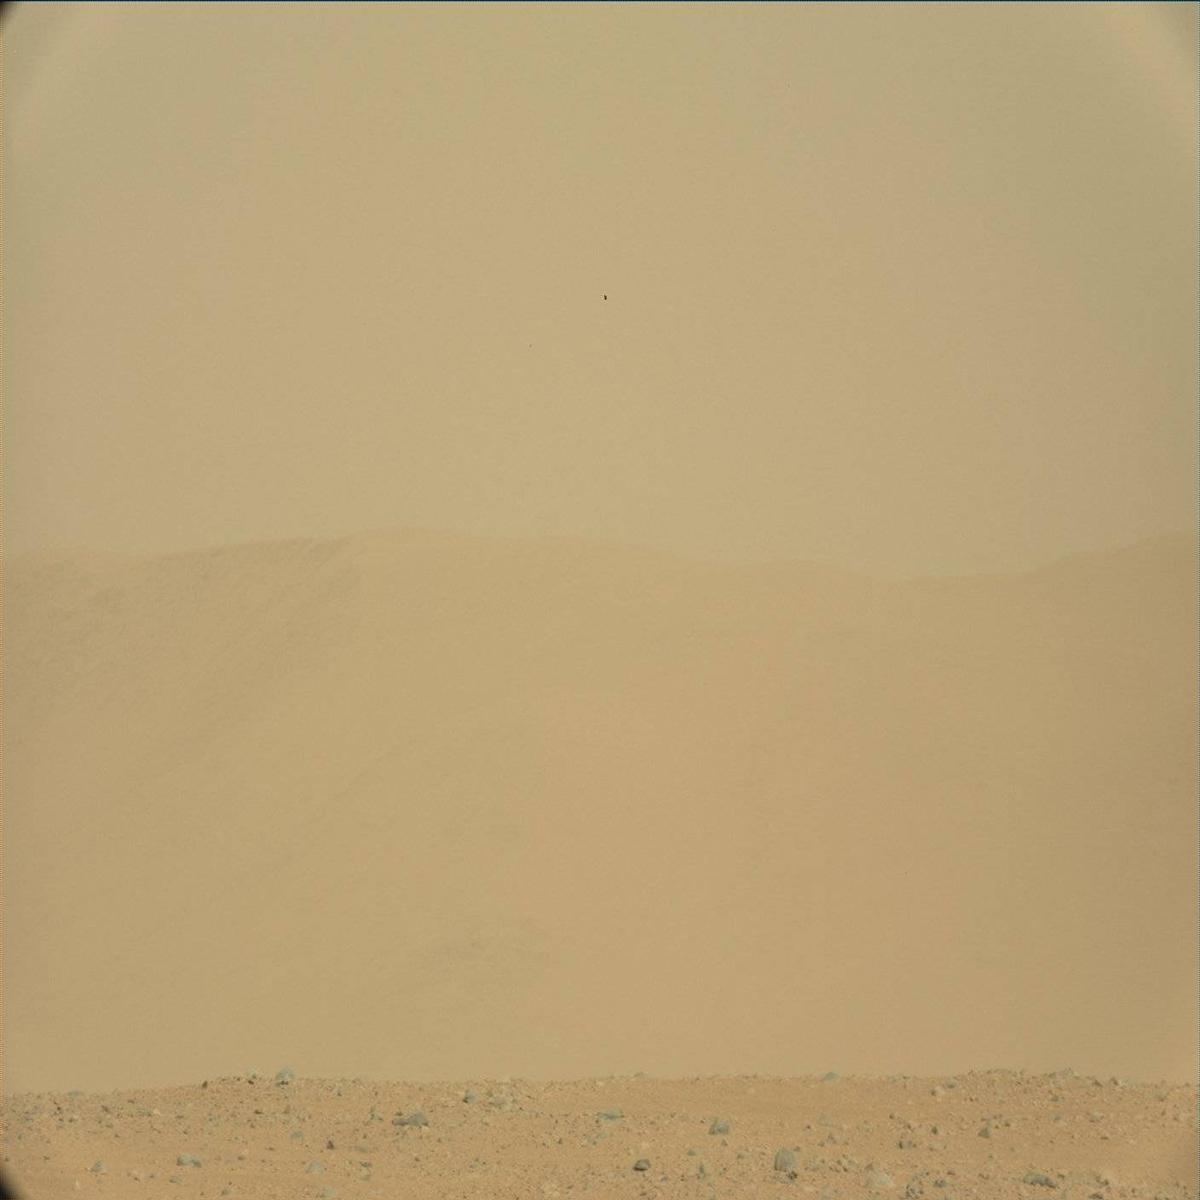
Terrain classes present: Bedrock, Ridge, Rock, Sand / Soil, Sky